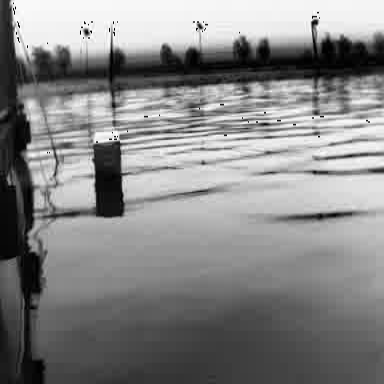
There is a fishing_boat in the infrared image.